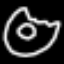
Label: donut